Question: I am trying to retrieve a value for a alias column using case statement.
'''
CASE
WHEN FieldA = 'TestA' THEN FieldA1
WHEN FieldB = 'TestB' THEN FieldB1
ELSE NULL
END AS Alias1
'''
But when I try to use this alias to retrievce value for another alias , I am getting an error
'''
CASE
WHEN Alias1 = FieldA1 THEN FieldA0
WHEN Alias1 = FieldB1 THEN FieldA1
ELSE NULL
END AS Alias2
'''
Error message I get is :

Can you suggest a way to get rid of the error or any alternative approach which fulfills my requirements
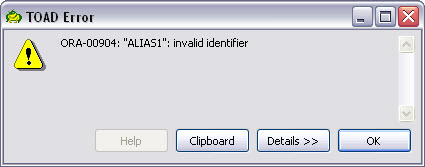
Answer: You can't use column aliases in the same 'SELECT' clause. You have two choices:
Use a subquery:
'''
SELECT Alias1,
CASE
WHEN Alias1 = FieldA1 THEN FieldA0
WHEN Alias1 = FieldB1 THEN FieldA1
ELSE NULL
END AS Alias2
FROM (
SELECT CASE
WHEN FieldA = 'TestA' THEN FieldA1
WHEN FieldB = 'TestB' THEN FieldB1
ELSE NULL
END AS Alias1,
FieldA1
FieldB1
...)
'''
or you can repeat the logic that you used in the first 'CASE':
'''
SELECT CASE
WHEN FieldA = 'TestA' THEN FieldA1
WHEN FieldB = 'TestB' THEN FieldB1
ELSE NULL
END AS Alias1,
CASE
WHEN FieldA = 'TestA' THEN FieldA0
WHEN FieldB = 'TestB' THEN FieldB0
ELSE NULL
END AS Alias2
'''